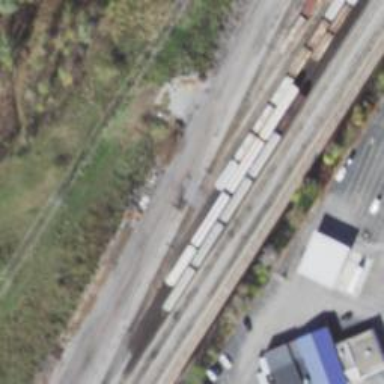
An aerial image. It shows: Railway yard used for servicing trains.